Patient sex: M
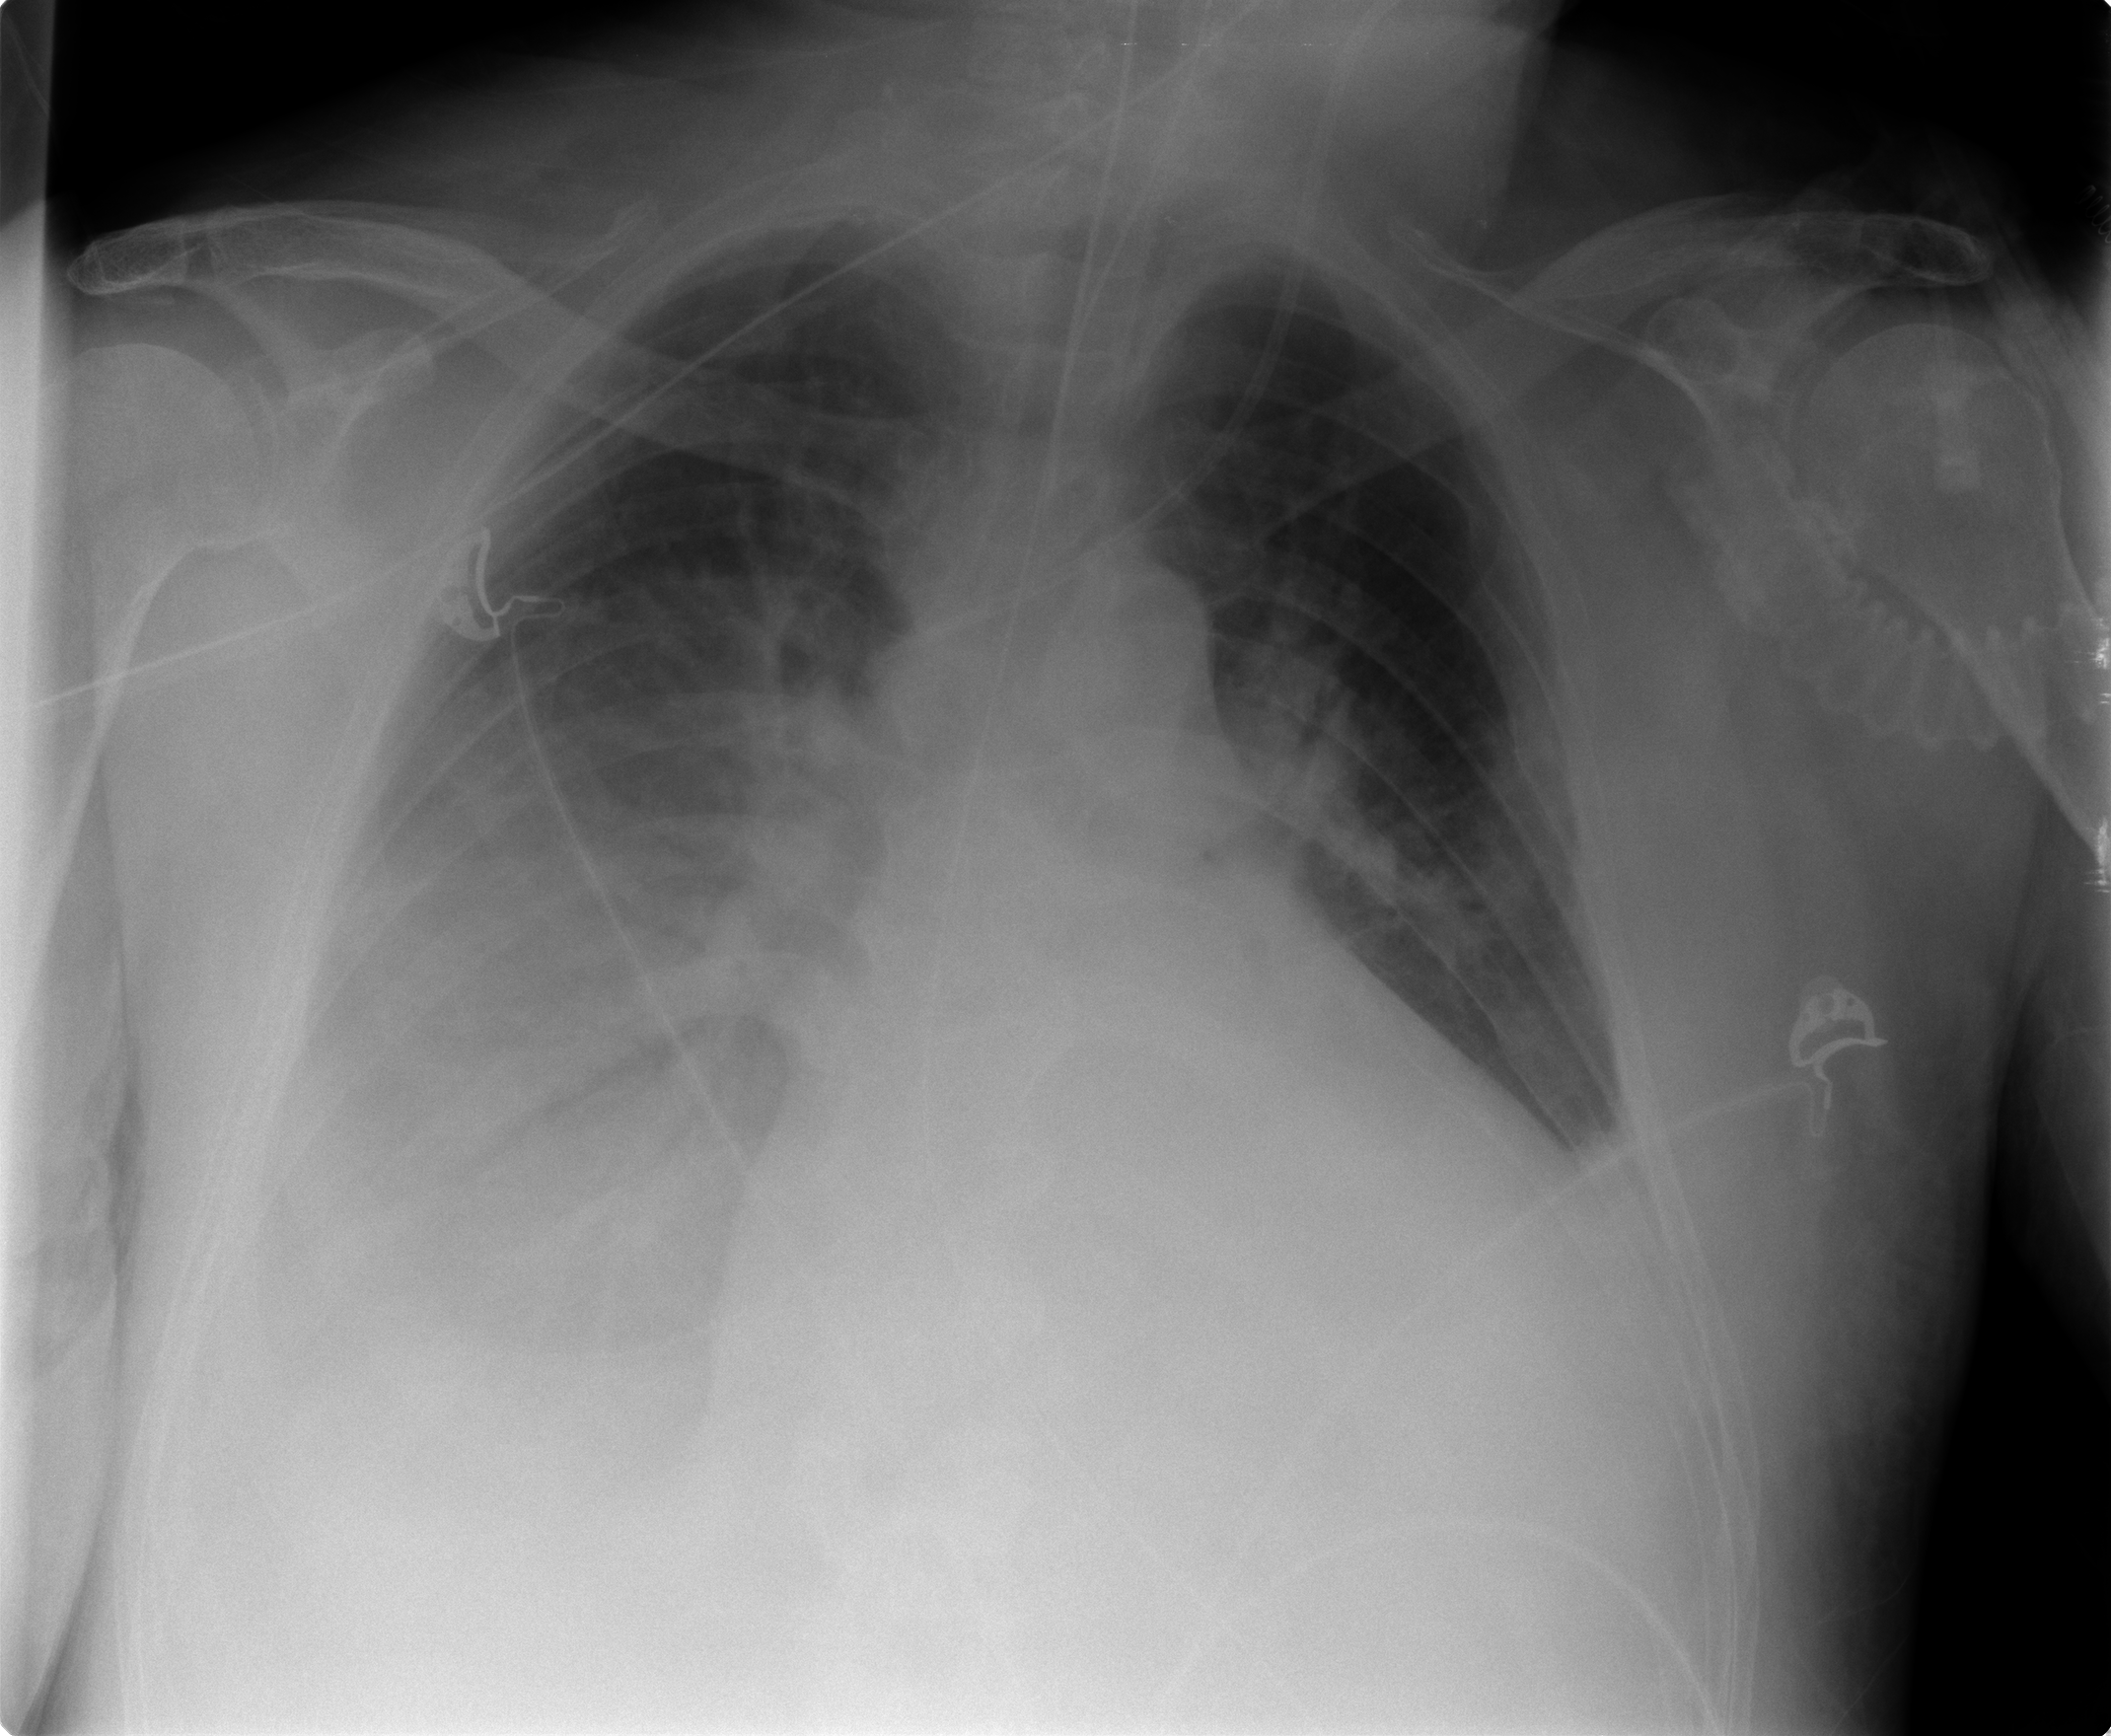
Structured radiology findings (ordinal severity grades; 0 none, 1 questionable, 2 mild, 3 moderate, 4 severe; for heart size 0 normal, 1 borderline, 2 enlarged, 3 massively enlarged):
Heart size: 2
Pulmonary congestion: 0
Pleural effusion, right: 3
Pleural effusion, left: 2
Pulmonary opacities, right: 2
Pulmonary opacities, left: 0
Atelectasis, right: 2
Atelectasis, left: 2